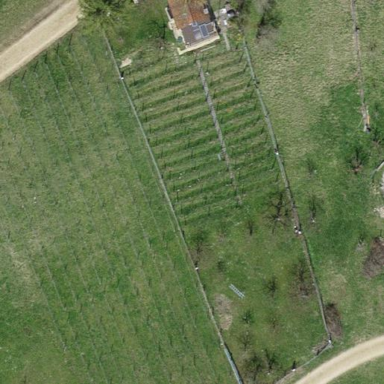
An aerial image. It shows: Vineyard.